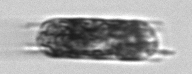
Label: Hemiaulus